Пункты $A$ и $B$ находятся на одной горизонтали на склоне горы с уклоном $\alpha$ на расстоянии $l$ друг от друга (см. рис.). Автомобиль, стартующий из $A$, должен достичь пункта $B$, двигаясь по прямой $AB$.
Найдите минимальное время, за которое это можно сделать. Коэффициент трения между колесами и грунтом $\mu>\operatorname{tg} \alpha$. Считайте, что тяжесть автомобиля равномерно распределена между колесами и все колеса ведущие.
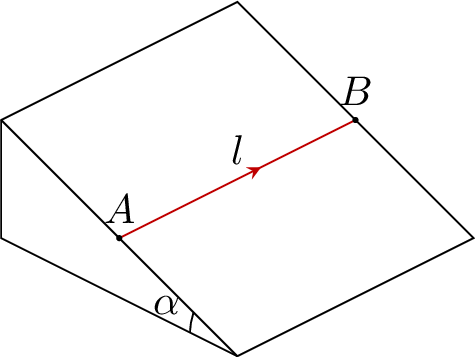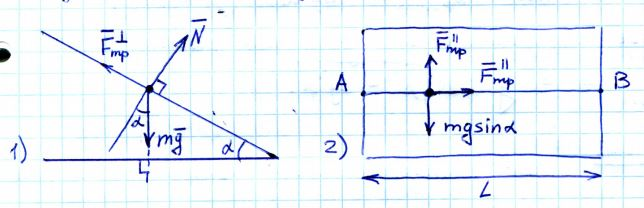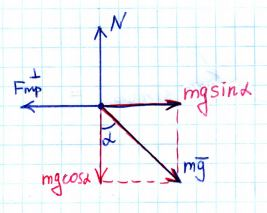
Решение: Изобразим силы, действующие на автомобиль.  Поскольку автомобиль движется вдоль горизонтальной линии, то его ускорение $\vec a$ горизонтально.$$m\vec a=\vec F_{тр}^{\ ||}+\vec N+m\vec g+\vec F_{тр}^{\perp},$$где $m\vec a$ и $\vec F_{тр}^{\ ||}$ направлены параллельно отрезку $AB$, а $\vec N$, $m\vec g$ и $\vec F_{тр}^{\perp}$ - перпендикулярны отрезку $AB$.Значит, $\vec N+m\vec g+\vec F_{тр}^{\perp}=m\vec a-\vec F_{тр}^{\ ||}$ направлено и перпендикулярно, и параллельно отрезку $AB$, следовательно$$\vec N+\vec F_{тр}^{\perp}+m\vec g=0.$$  $$N=mg\cos\alpha, \\F_{тр}^{\perp}=mg\sin\alpha.$$$$\vec F_{тр}=\vec F_{тр}^{\perp}+\vec F_{тр}^{\ ||}$$$$F_{тр}=\sqrt{(F_{тр}^{\perp})^2+(F_{тр}^{\||})^2} \le \mu N.$$$$F_{тр}^{\||} \le \sqrt{(\mu N)^2-(F_{тр}^{\perp})^2}=mg\sqrt{\mu^2\cos^2\alpha-\sin^2\alpha}= \\ =mg\cos\alpha\sqrt{\mu^2-\operatorname{tg}^2\alpha}.$$Если $\operatorname{tg}\alpha \ge \mu$, то автомобиль никогда не доедет до пункта $B$: он либо съедет вниз (при $\operatorname{tg}\alpha > \mu$), либо будет вынужден стоять на месте с нулевой $F_{тр}^{\||}$ (при $\operatorname{tg}\alpha = \mu$), чтобы не съехать. Но в задаче $\mu > \operatorname{tg}$.Так как $\operatorname{tg} < \mu$, то $(F_{тр}^{\||})_{\max}=mg\cos\alpha\sqrt{\mu^2-\operatorname{tg}^2\alpha}$.Максимальное горизонтальное ускорение равно$$a_{\max}=\frac{(F_{тр}^{\||})_{\max}}{m}=g\cos\alpha\sqrt{\mu^2-\operatorname{tg}^2\alpha}.$$При равноускоренном движении с максимальным ускорением $$L=\frac{a_{\max}\cdot t_{\min}^{2}}{2}.$$$$t_{\min}=\sqrt{\frac{2L}{a_{\max}}}=\sqrt{\frac{2L}{g\cos\alpha\sqrt{\mu^2-\operatorname{tg}^2\alpha}}}.$$
Ответ: $$t_\mathrm{min}= \sqrt{\frac{2l}{g \cos \alpha \sqrt{\mu^2 - \operatorname{tg}^2 \alpha}}}.$$
Темы:
T, Механика, Динамика, Всероссийские, Трение, Наклонная плоскость